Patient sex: M
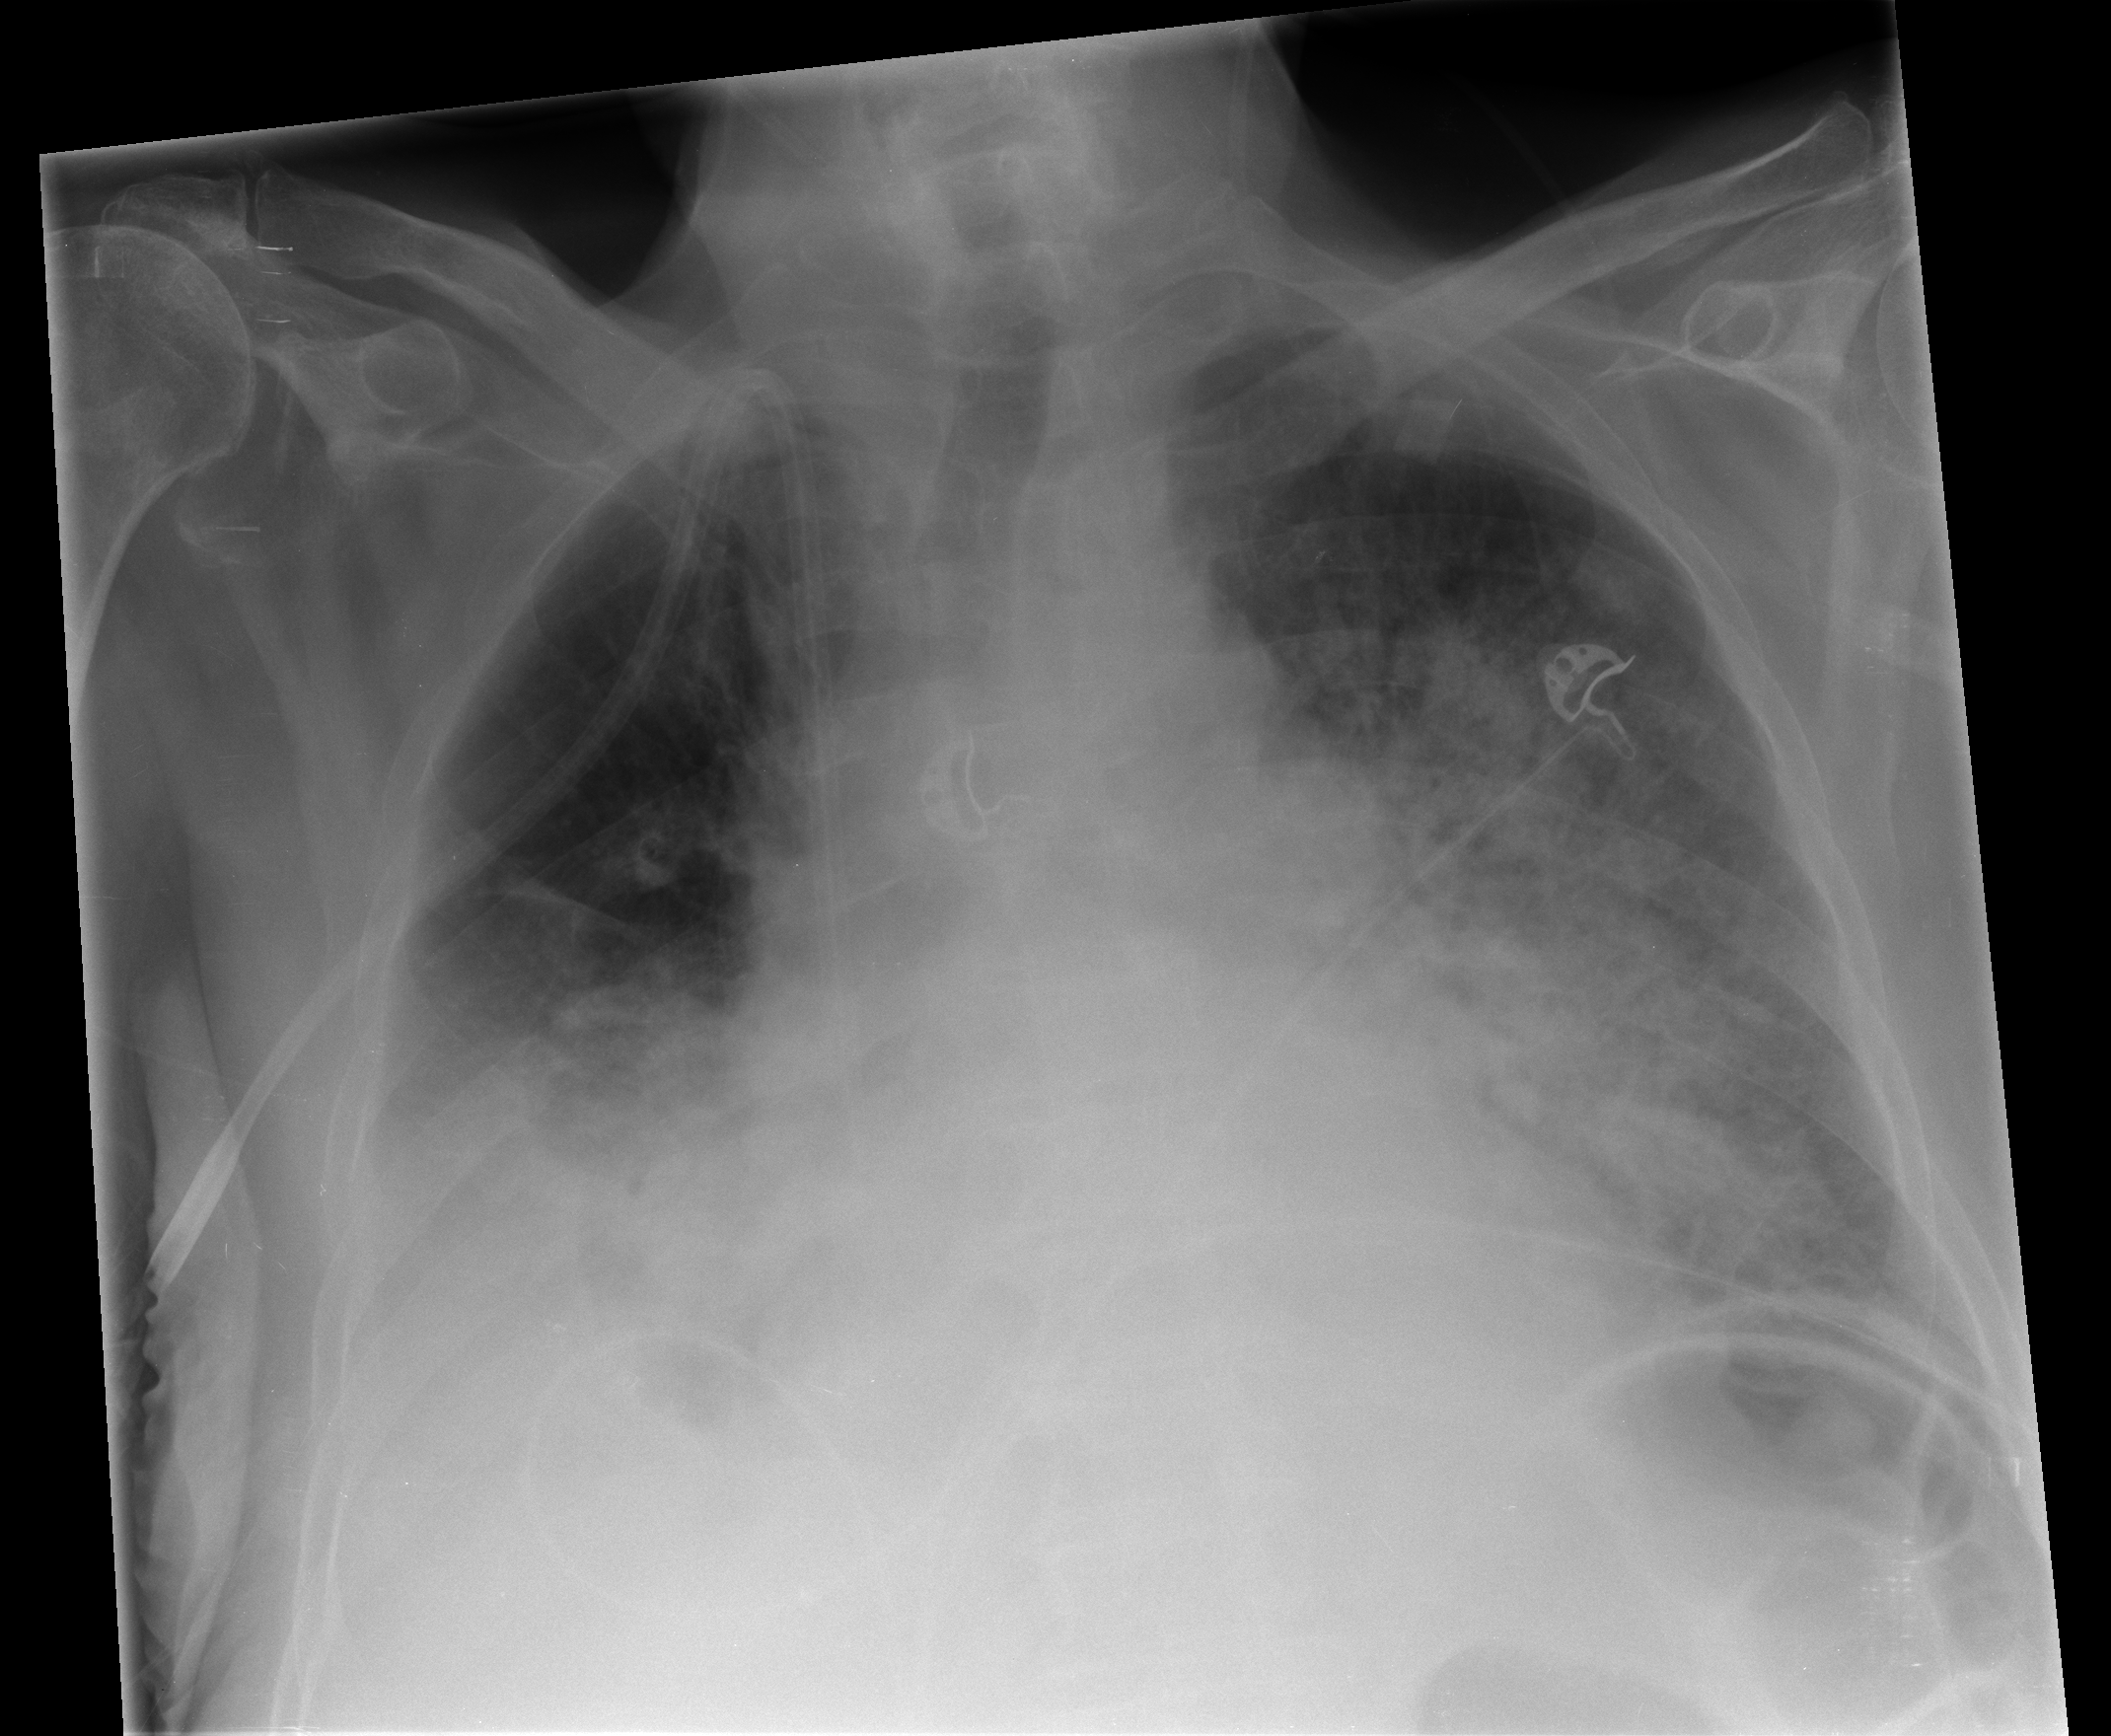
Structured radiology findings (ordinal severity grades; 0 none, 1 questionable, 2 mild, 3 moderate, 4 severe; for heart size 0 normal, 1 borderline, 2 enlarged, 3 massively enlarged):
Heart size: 2
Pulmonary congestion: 2
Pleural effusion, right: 2
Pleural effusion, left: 2
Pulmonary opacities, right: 2
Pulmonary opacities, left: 3
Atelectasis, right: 2
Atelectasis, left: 3